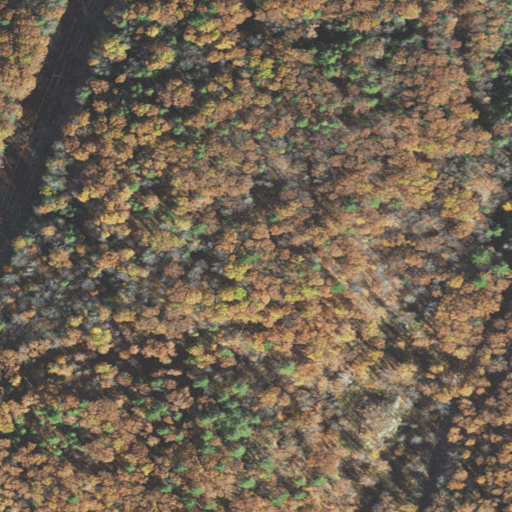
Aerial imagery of mountain in New Hampshire named Hubbard Hill containing deciduous forest, mixed forest, evergreen forest, and woody wetlands